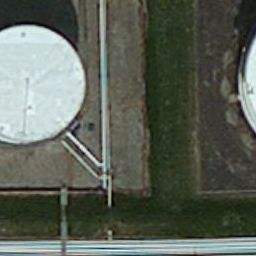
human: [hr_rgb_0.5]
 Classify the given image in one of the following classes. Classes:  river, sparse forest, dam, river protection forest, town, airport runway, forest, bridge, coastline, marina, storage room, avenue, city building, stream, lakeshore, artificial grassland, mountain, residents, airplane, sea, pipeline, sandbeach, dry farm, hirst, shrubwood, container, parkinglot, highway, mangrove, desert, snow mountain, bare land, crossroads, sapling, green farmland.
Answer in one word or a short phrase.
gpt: storage room